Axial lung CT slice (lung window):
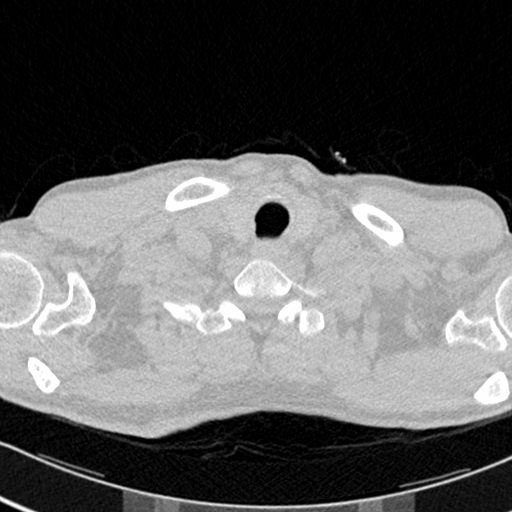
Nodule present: no